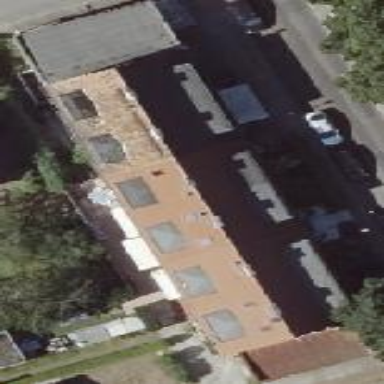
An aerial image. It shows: Terrace building with gabled roof.